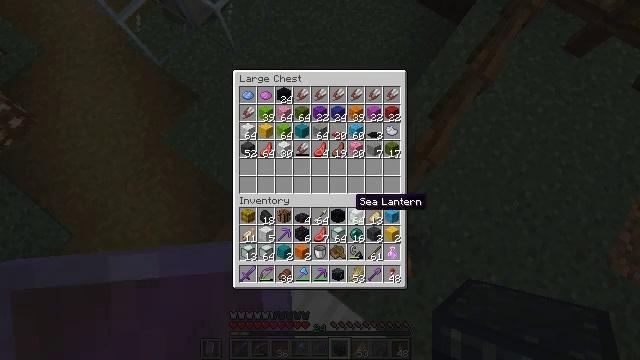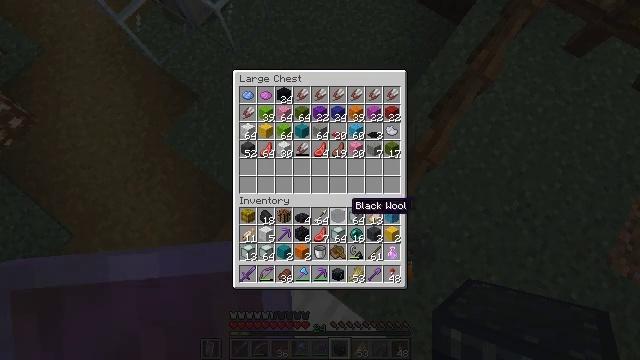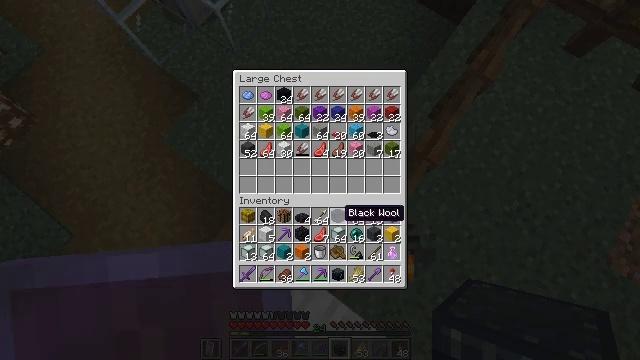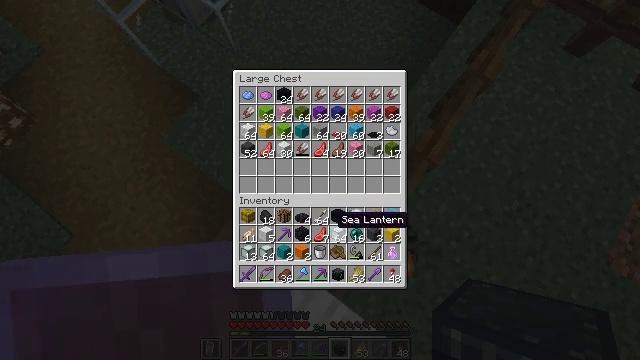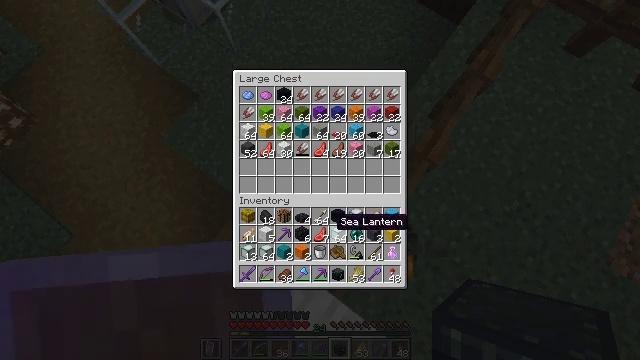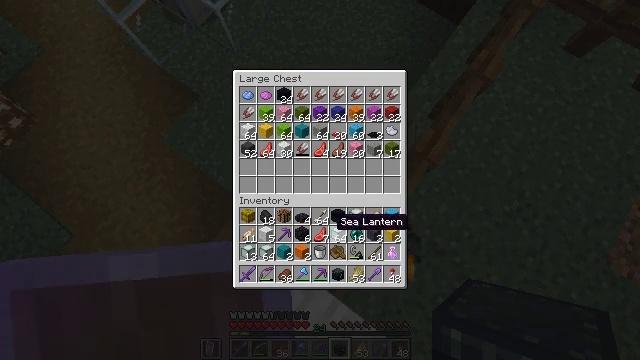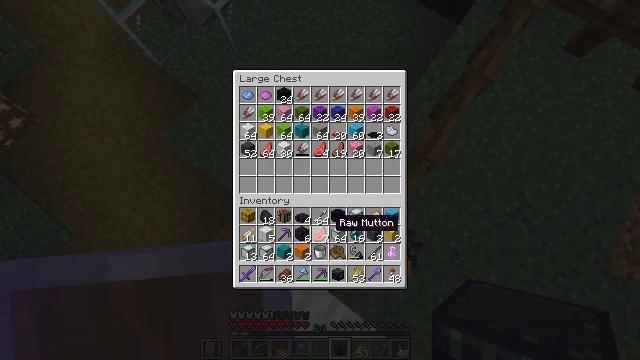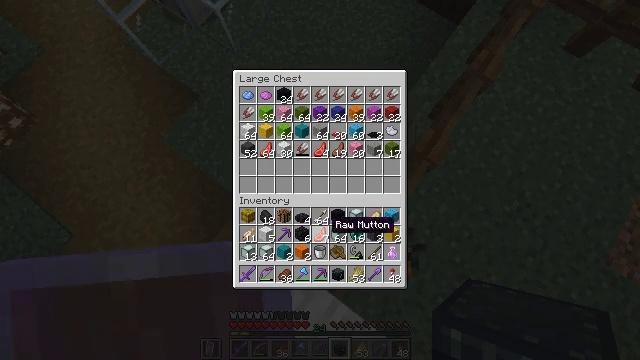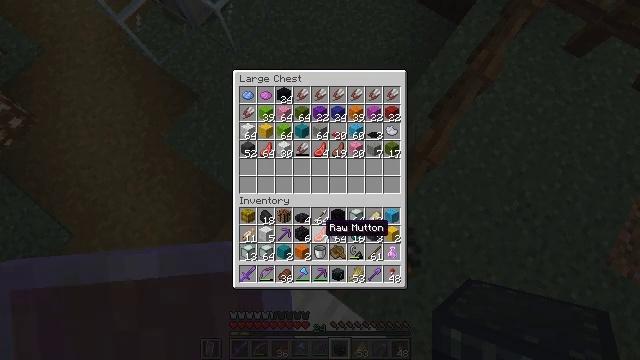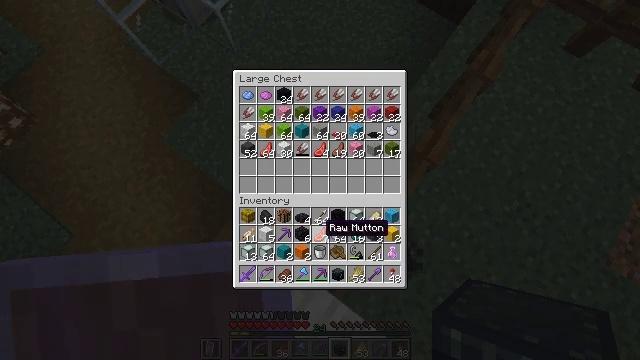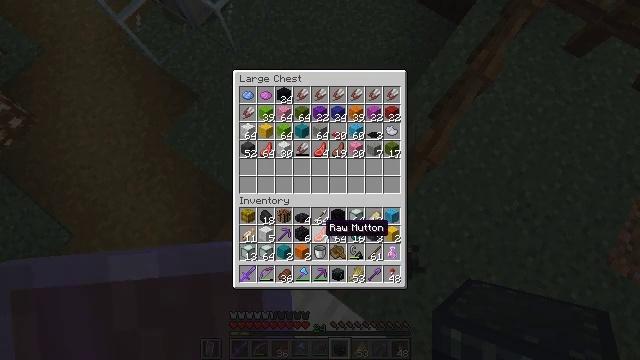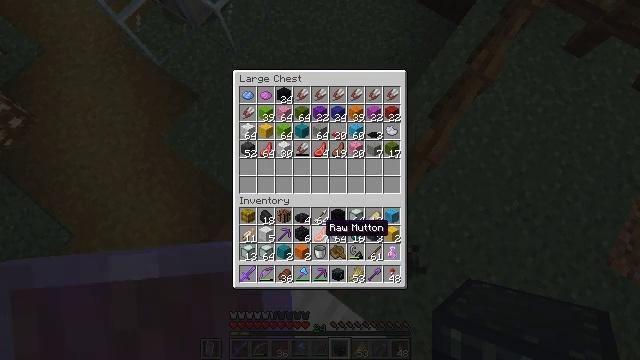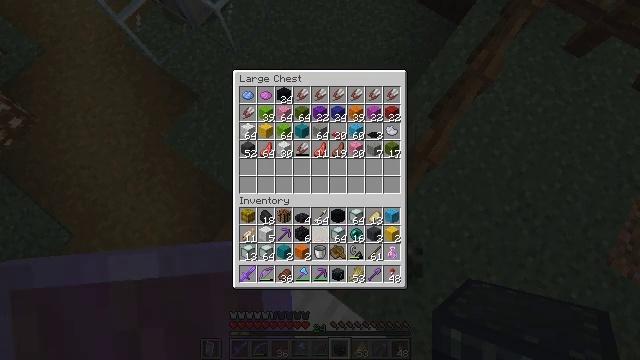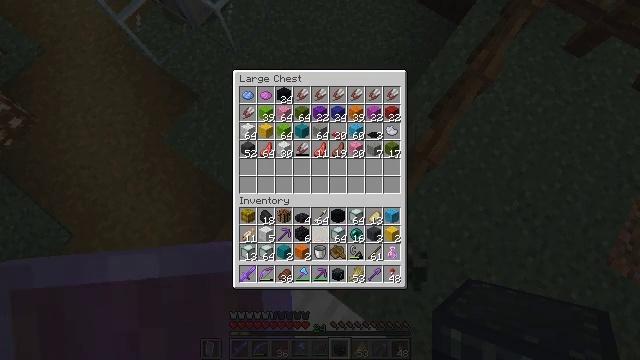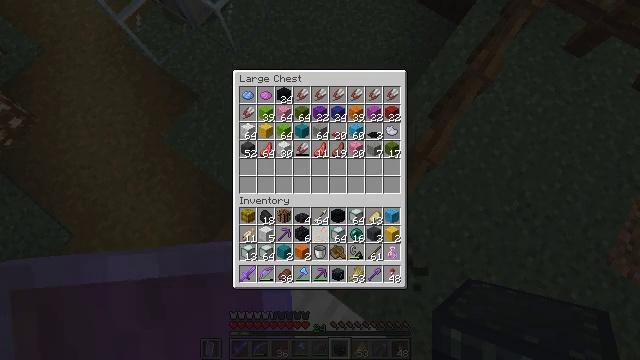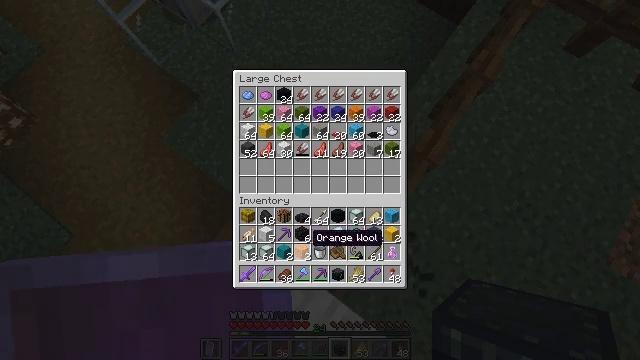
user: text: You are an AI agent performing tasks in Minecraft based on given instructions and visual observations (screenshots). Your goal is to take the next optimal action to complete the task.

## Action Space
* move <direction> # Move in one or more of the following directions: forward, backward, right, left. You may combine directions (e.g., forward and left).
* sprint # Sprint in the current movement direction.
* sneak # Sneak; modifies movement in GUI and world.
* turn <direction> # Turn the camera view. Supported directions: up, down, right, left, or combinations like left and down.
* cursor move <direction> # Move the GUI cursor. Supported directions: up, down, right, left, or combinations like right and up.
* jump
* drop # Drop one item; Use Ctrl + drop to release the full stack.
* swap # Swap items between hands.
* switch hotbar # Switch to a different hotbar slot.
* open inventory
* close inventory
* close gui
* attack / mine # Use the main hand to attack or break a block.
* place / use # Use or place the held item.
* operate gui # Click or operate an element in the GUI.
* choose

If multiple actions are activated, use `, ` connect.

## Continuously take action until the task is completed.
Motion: motion action
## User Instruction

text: Kill the sheep.
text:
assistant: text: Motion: no_op
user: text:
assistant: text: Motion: turn left and down
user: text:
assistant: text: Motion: turn down
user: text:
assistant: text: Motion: no_op
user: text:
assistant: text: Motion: no_op
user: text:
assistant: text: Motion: sneak
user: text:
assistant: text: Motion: sneak
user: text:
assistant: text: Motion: sneak
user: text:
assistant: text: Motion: sneak
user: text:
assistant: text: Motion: sneak
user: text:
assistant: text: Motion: sneak
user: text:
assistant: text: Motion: sneak, attack / mine
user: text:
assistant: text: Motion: sneak, attack / mine
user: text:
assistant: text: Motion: sneak, attack / mine
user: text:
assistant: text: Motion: sneak, turn left and down
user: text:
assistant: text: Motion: sneak, turn left
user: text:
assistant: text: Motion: sneak
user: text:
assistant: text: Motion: sneak
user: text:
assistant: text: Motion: sneak
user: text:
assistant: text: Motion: sneak
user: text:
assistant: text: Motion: sneak
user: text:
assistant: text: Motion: sneak
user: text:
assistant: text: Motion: sneak, attack / mine
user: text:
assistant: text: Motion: sneak, attack / mine
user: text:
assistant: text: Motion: sneak, attack / mine
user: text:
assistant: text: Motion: sneak
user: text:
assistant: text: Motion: sneak
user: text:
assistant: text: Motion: sneak
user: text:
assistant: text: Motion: sneak
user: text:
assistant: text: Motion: sneak, attack / mine